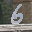
Label: 6